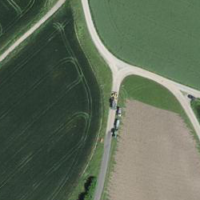
EUNIS habitat code: 52
Species observed at this site:
Convolvulus arvensis
Euphorbia cyparissias